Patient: sex M, age 34
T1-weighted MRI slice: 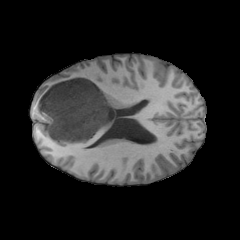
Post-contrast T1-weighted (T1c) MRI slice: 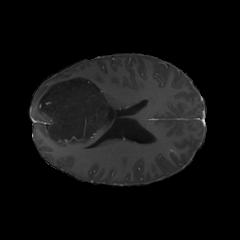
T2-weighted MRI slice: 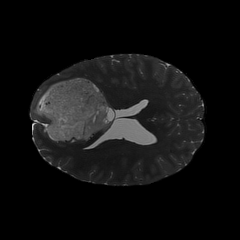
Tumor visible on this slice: yes
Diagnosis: Astrocytoma, IDH-mutant
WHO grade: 2